You are looking at the wavelet scalogram of a bearing's acceleration signal. Diagnose the bearing from this image, choosing from: normal, inner_race, outer_race, ball.
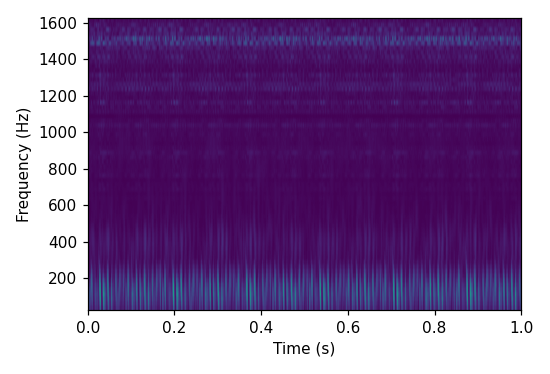
Answer: outer_race